Question: In phpMyAdmin it's really hard to see which column has been assigned PK. If base on the color of icon, it's doesn't make sense because I assume column with data type text have a grey icon.

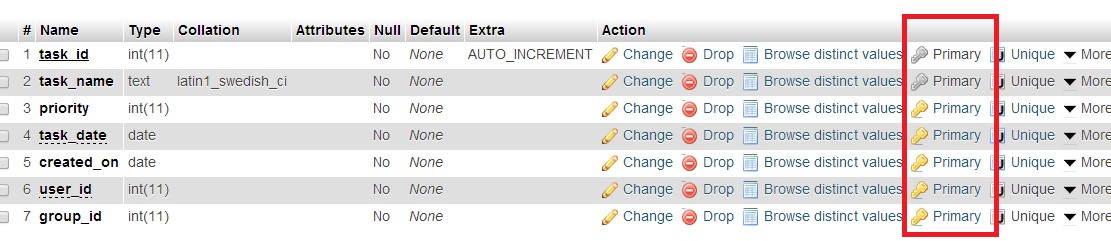
Answer: In PhpMyadmin primary key identify by underline in column name.
In your case, you have underline in task_id.
other grey color means , you can't assign primary key to that column .